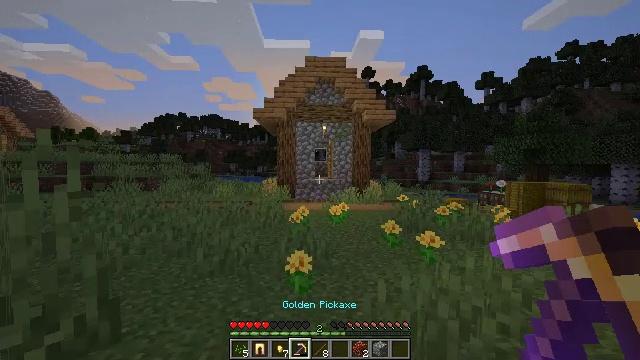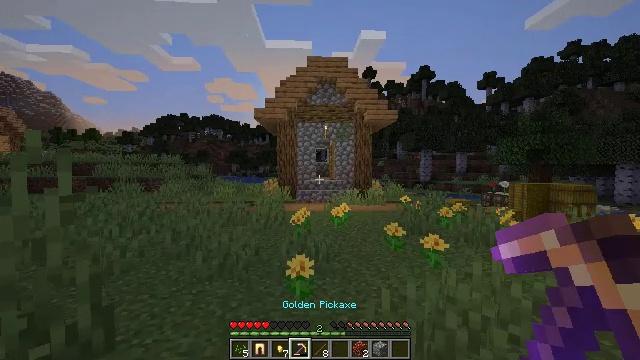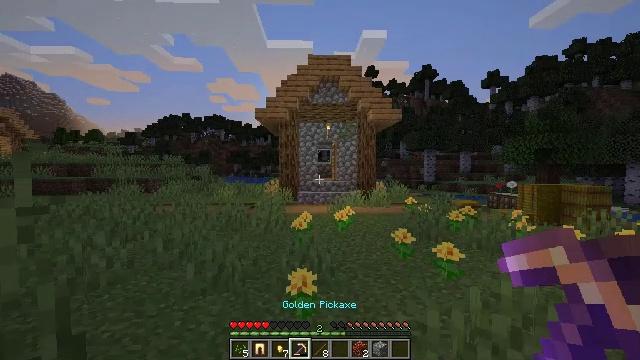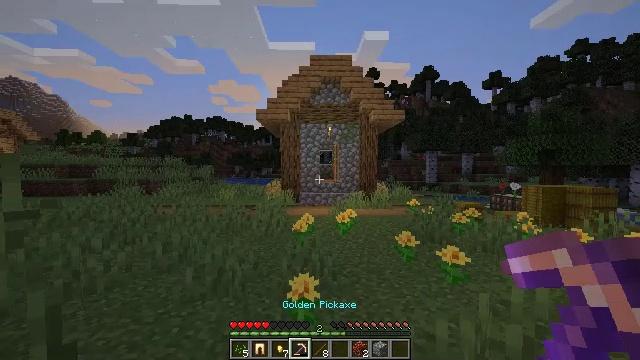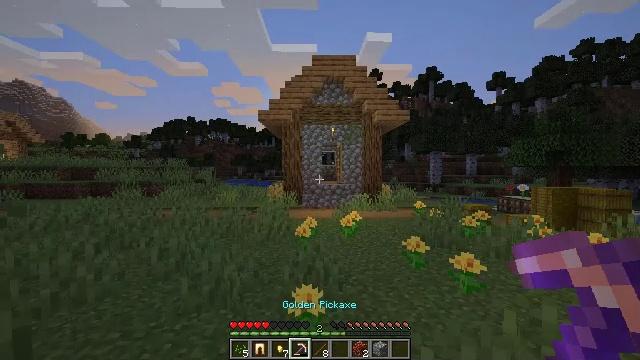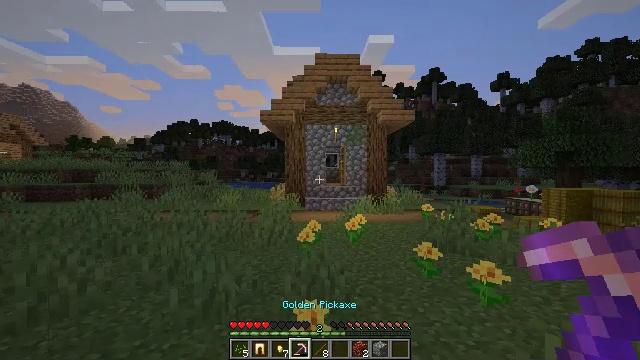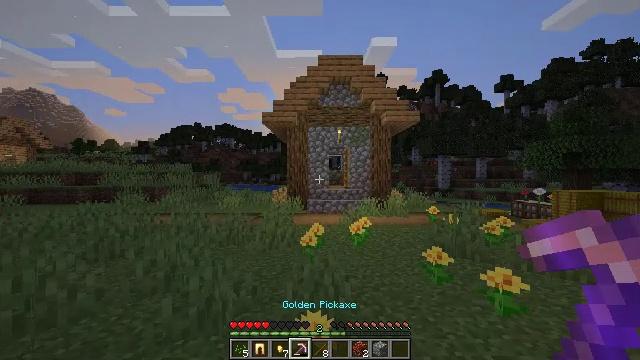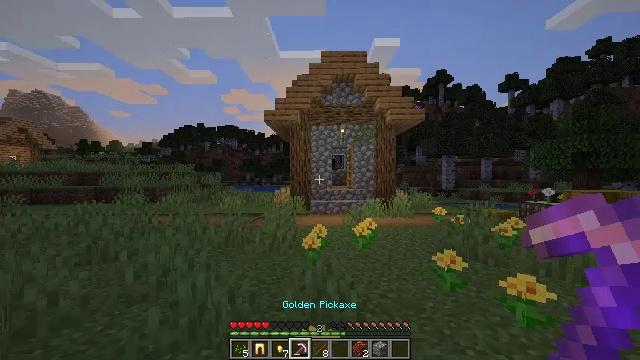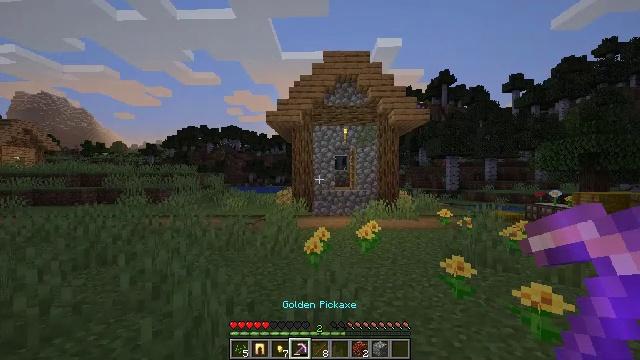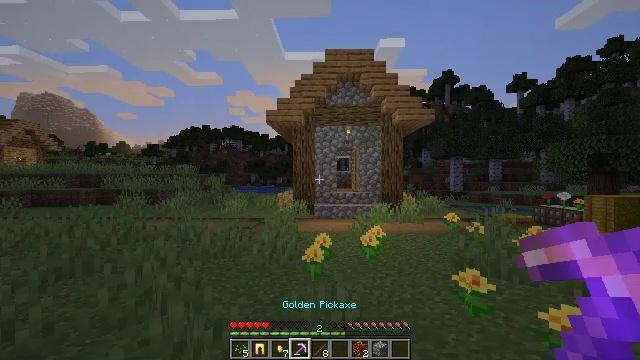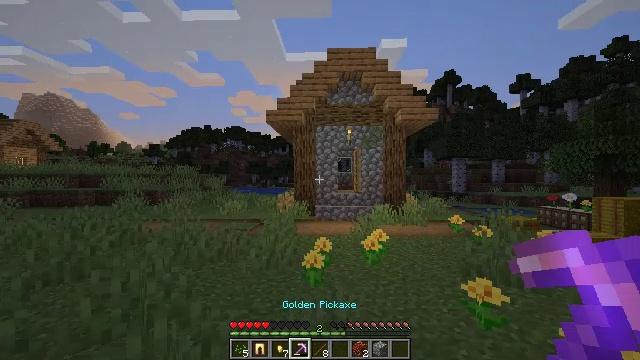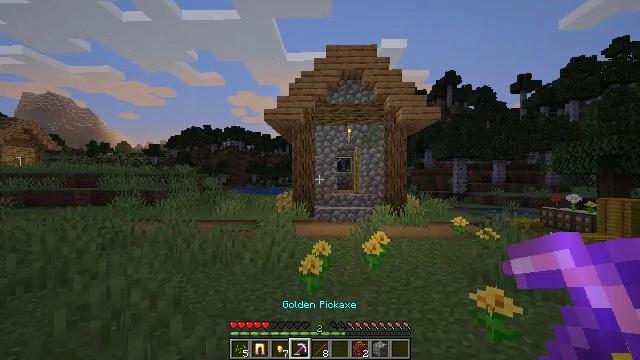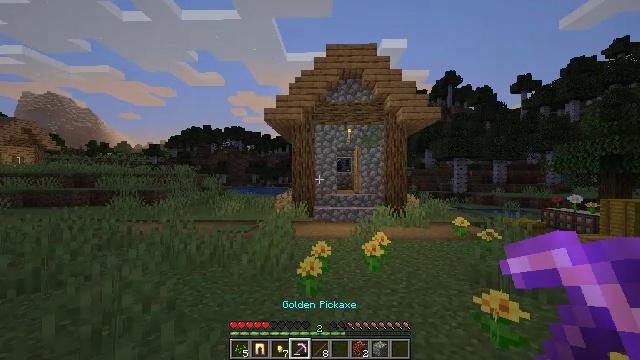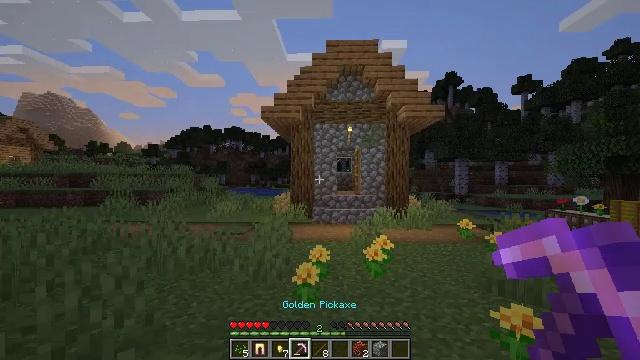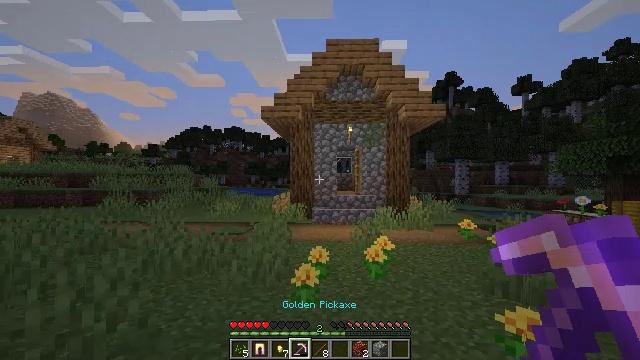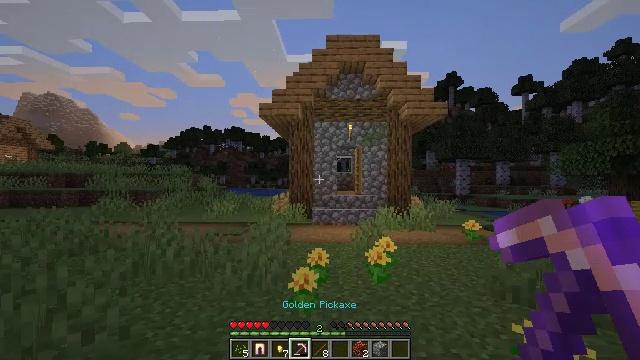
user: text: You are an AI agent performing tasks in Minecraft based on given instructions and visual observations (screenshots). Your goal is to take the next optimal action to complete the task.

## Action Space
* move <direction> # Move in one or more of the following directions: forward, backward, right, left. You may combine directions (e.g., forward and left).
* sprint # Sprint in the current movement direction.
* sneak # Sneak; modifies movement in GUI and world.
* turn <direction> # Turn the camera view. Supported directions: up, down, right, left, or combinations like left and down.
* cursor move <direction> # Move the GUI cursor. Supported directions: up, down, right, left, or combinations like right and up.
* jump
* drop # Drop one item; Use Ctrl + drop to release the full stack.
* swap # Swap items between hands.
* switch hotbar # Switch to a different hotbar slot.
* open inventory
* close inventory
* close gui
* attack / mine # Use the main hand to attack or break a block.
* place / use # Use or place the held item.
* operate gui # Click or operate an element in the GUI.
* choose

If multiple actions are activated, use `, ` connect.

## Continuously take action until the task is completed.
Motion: motion action
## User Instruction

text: Mine cobblestone to craft tools and furnaces.
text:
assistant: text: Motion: move forward
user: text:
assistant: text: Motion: move forward
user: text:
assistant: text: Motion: move forward
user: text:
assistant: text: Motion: move forward
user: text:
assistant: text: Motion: move forward
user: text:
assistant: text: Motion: move forward
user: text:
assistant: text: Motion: move forward
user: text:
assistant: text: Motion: move forward
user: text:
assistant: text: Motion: move forward
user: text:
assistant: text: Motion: move forward
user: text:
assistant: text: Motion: move forward
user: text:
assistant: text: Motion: move forward
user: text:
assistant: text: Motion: move forward
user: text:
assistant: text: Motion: move forward
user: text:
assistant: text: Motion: move forward
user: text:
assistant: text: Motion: move forward
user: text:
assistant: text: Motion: move forward
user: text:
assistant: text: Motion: move forward
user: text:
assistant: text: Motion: move forward
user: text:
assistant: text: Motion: move forward
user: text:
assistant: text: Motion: move forward
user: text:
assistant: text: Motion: move forward
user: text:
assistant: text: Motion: move forward
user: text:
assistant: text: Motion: move forward
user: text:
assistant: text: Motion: move forward, turn right
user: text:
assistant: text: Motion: move forward
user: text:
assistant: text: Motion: move forward
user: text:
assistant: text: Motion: move forward
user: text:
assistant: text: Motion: move forward
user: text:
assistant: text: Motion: move forward